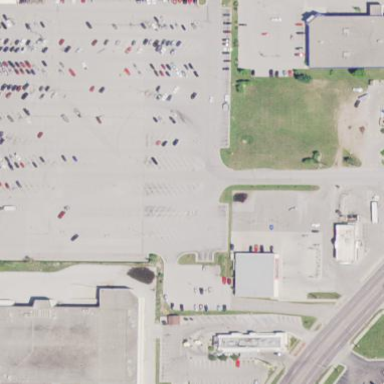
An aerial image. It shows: Parking area.